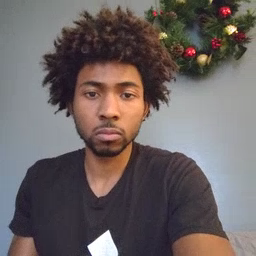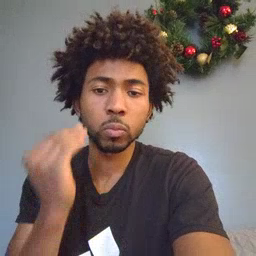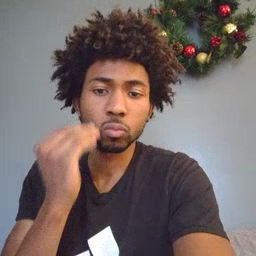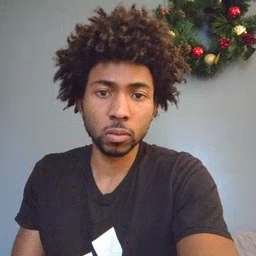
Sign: kiss